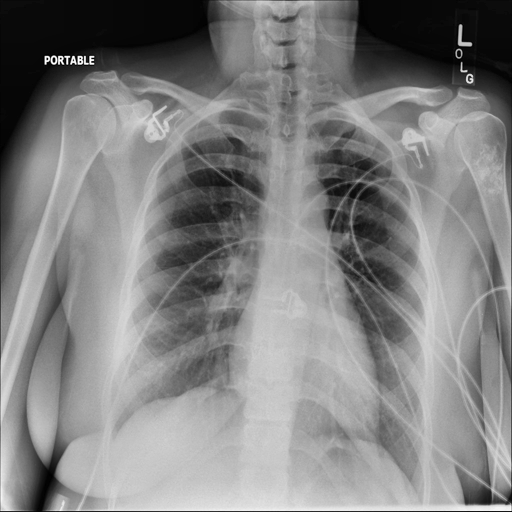
Finding: NORMAL